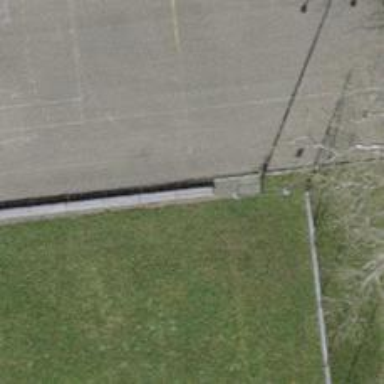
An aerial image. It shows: Brown bench in the vicinity.